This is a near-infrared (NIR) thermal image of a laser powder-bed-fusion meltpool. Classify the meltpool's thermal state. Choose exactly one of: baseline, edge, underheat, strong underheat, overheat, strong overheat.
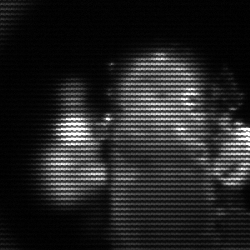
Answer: strong underheat